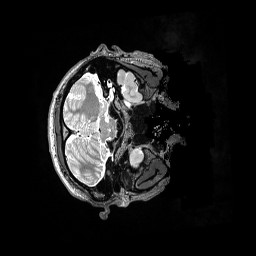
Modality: T2w
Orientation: axial
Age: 27
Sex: male
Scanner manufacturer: siemens
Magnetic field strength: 3 T
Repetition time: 3.2 s
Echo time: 0.562 s